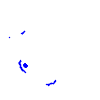
Particle: kaon